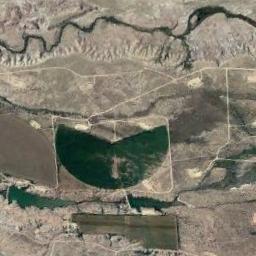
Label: circular_farmland